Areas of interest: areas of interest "Factory"
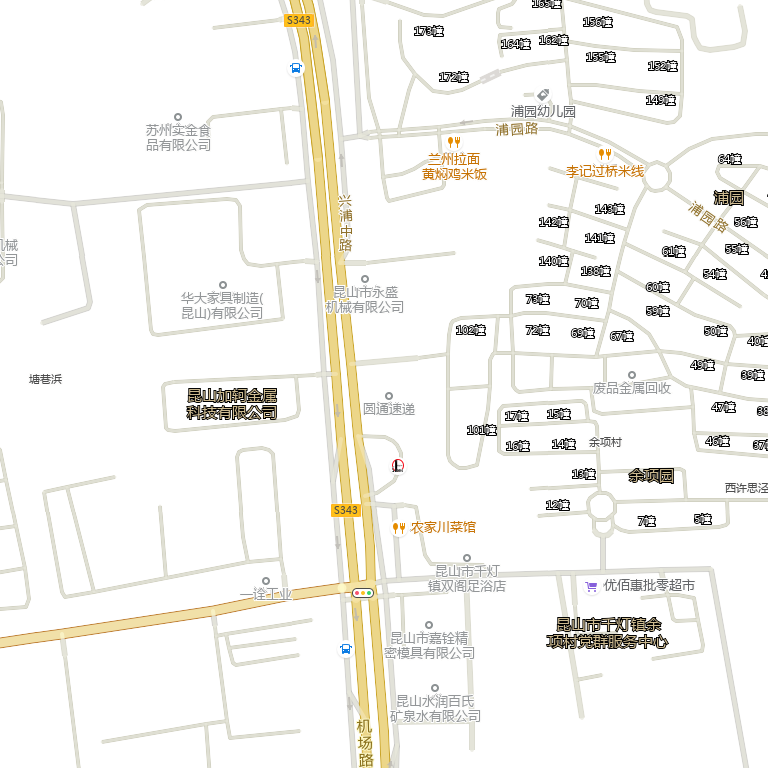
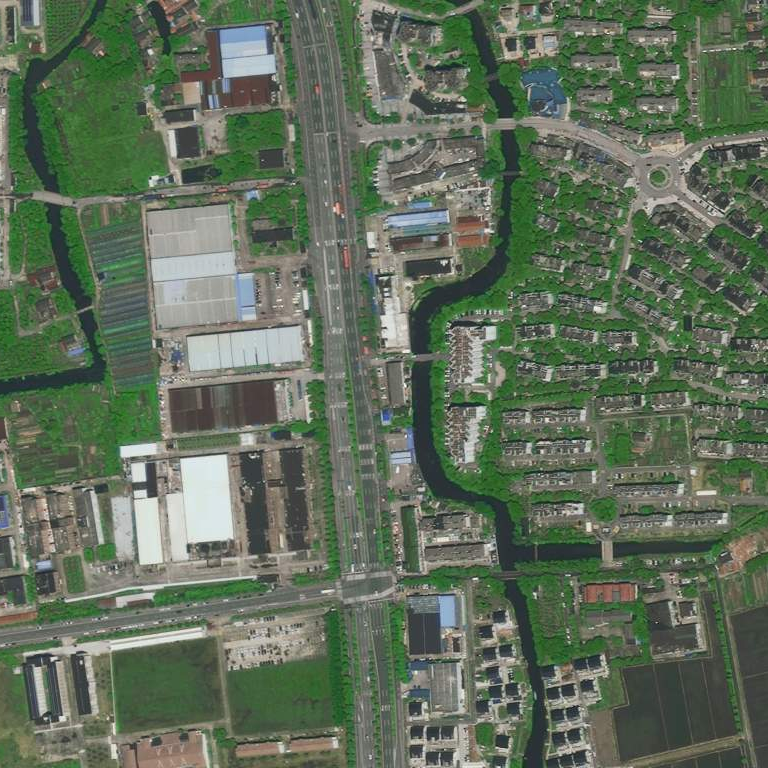